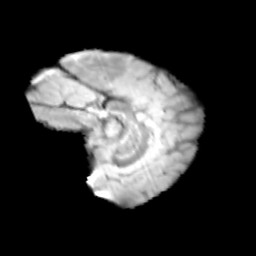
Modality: T2w
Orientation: sagittal
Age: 11
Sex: male
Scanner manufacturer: siemens
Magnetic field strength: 3 T
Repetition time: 3.8 s
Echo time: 0.07 s